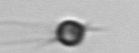
Label: Acanthoica_quattrospina